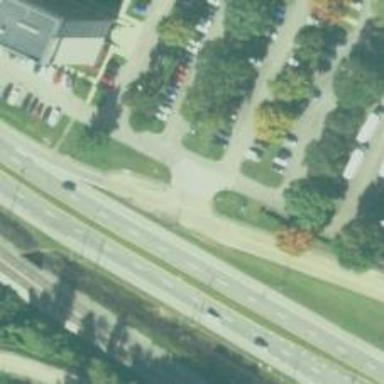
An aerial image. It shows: Unmarked crossing on footway.